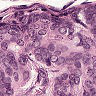
Metastatic tissue present: yes